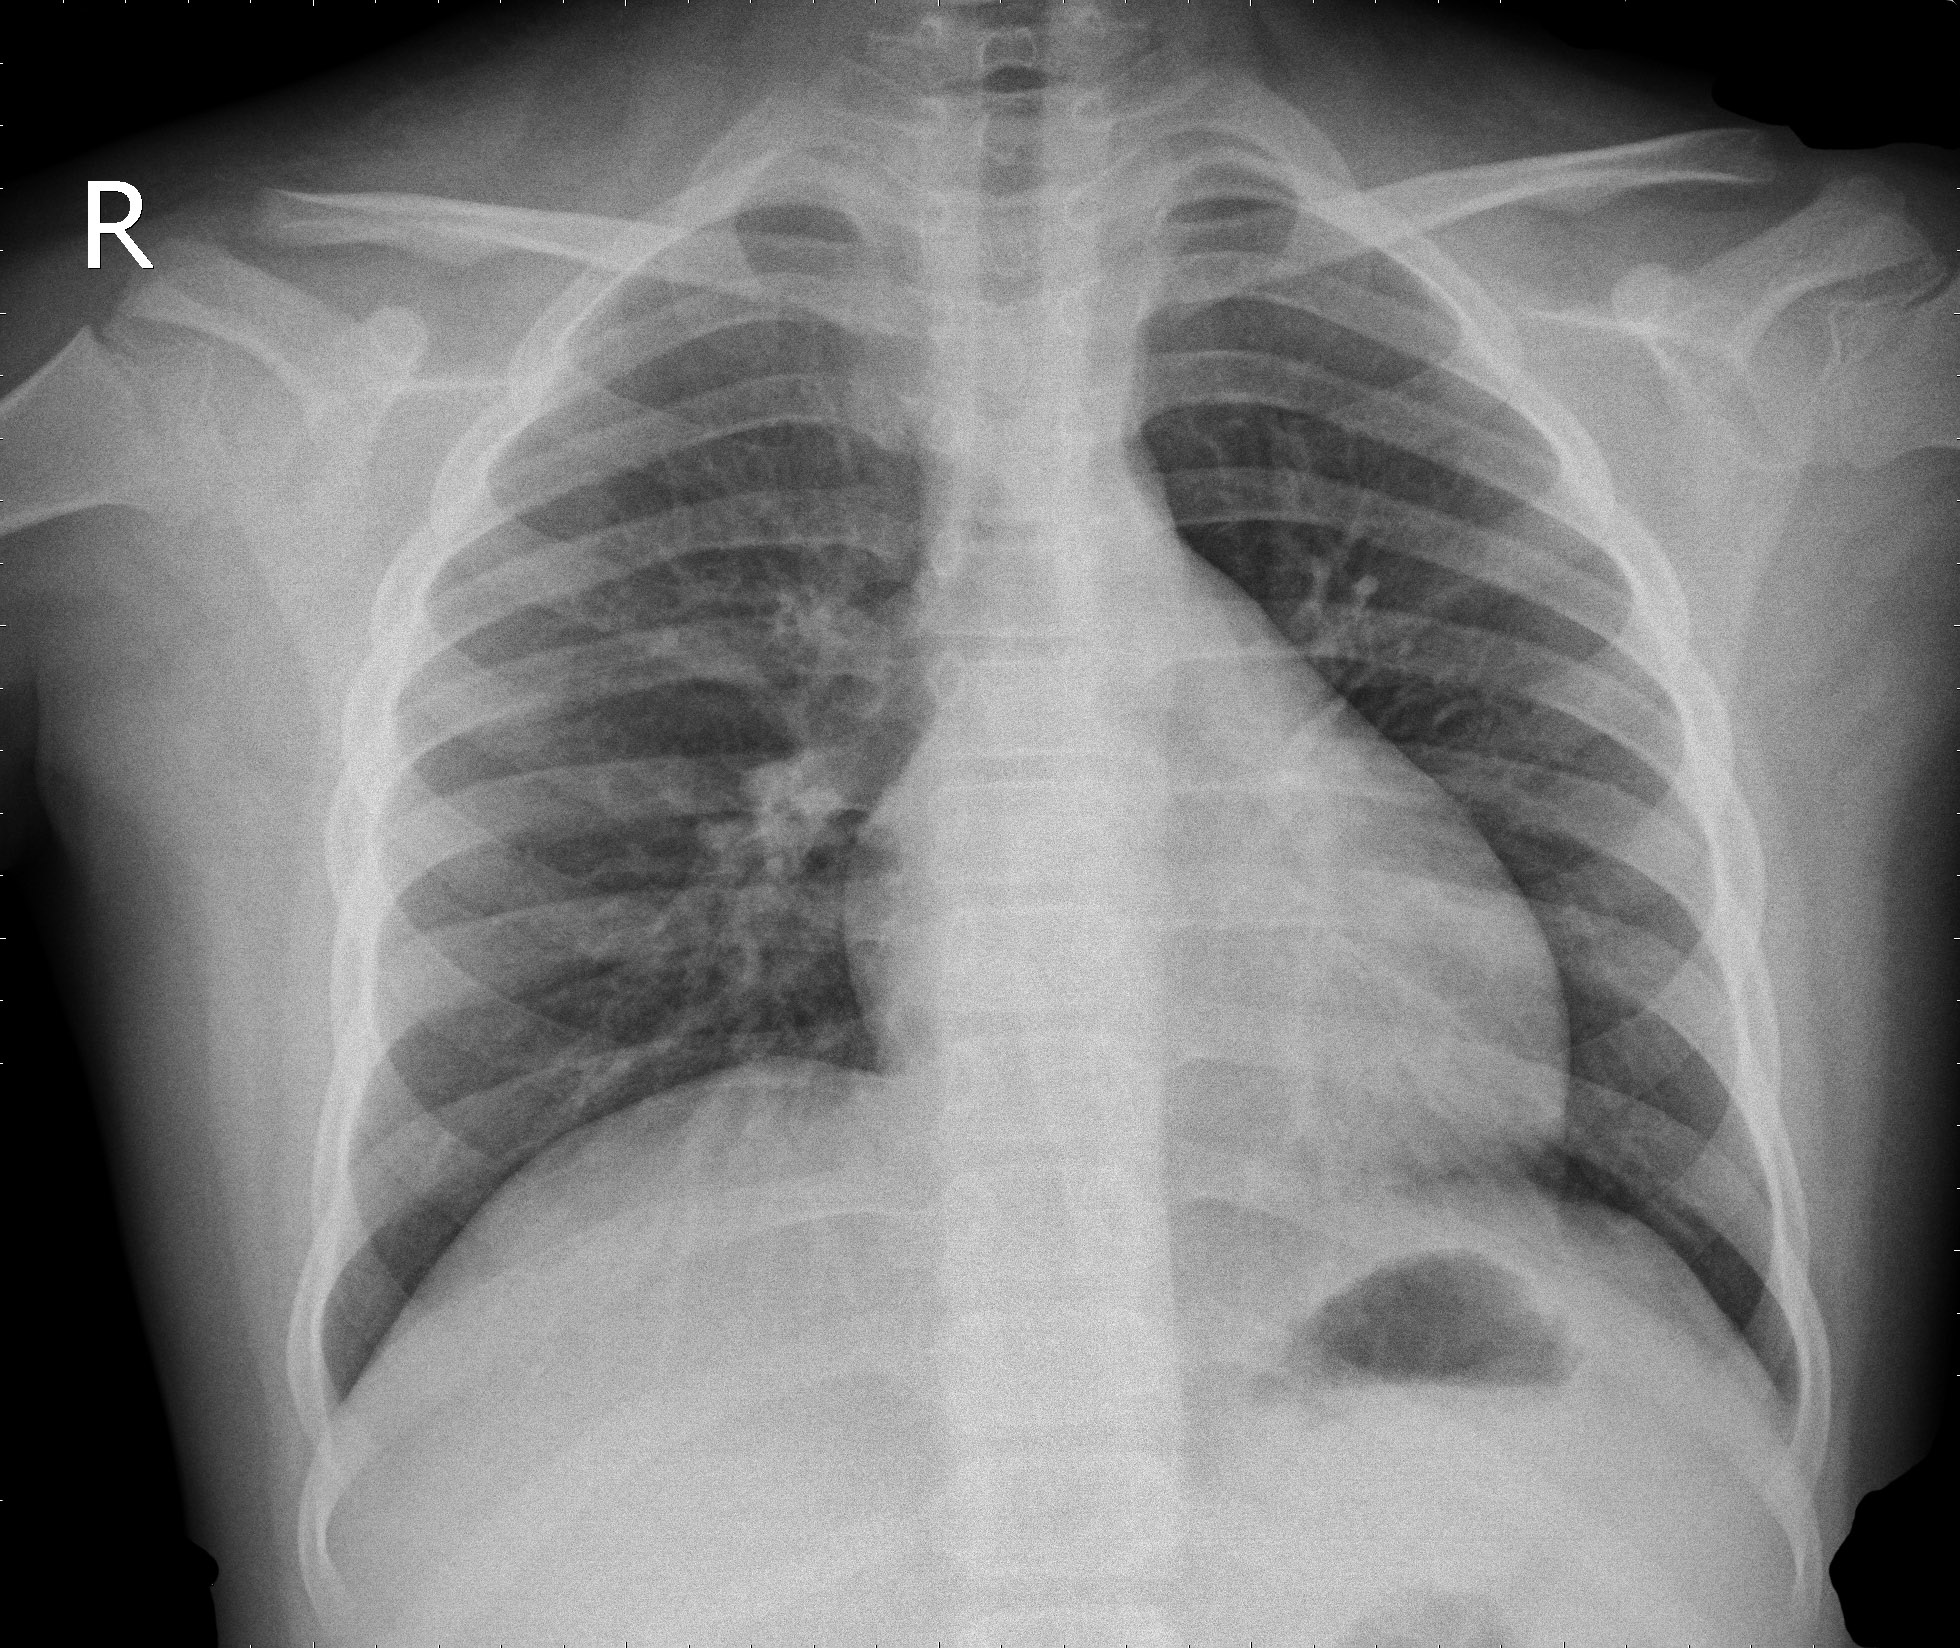
Diagnosis: NORMAL